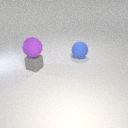
small gray rubber cube in front of large blue rubber sphere